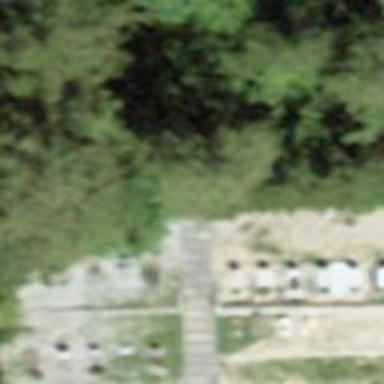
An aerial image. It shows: Set of steps on the road.